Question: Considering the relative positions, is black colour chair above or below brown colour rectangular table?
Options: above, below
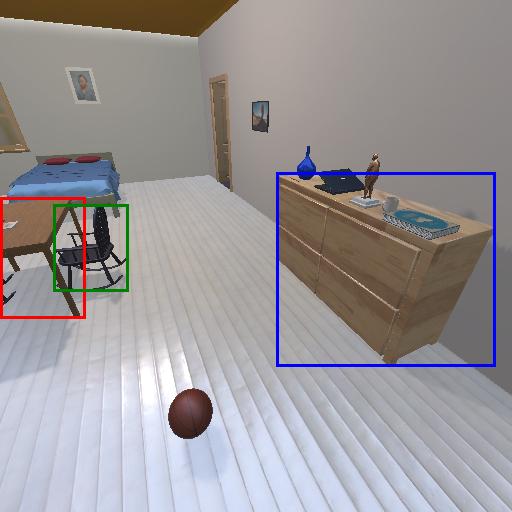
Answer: above